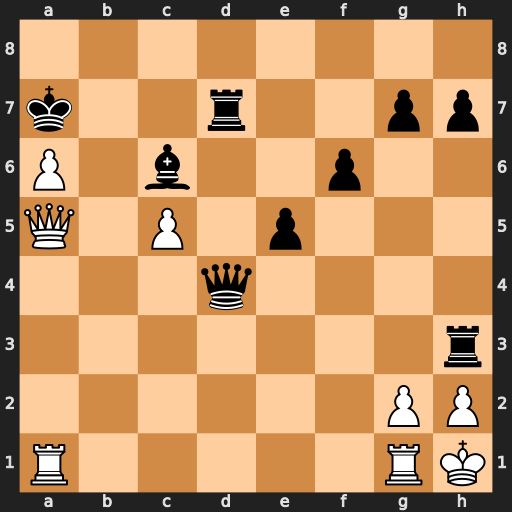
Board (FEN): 8/k2r2pp/P1b2p2/Q1P1p3/3q4/7r/6PP/R5RK
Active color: w
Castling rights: -
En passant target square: -
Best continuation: Qb6+ Ka8 Qxc6+